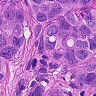
Metastatic tissue present: yes